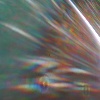
Label: sunburn